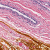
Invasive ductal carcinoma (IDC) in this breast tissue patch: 0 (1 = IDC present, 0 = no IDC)